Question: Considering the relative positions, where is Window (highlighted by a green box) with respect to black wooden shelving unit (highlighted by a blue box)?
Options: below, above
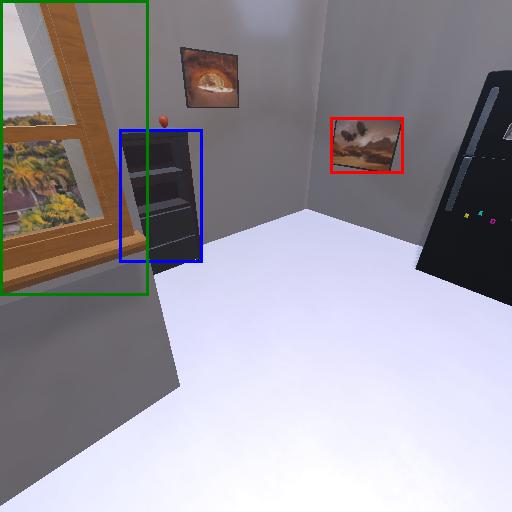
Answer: below